Question: Good evening guys, I'm new to rails and I'm using google translate to post here in English.
a doubt.
I have the users table, and in it 2 columns
'''
my_code_invite_win
'''
'''
indication_code
'''
I would like to list all users of column "indication_code" who have the same code as "my_code_invite_win", how could I do this listing?

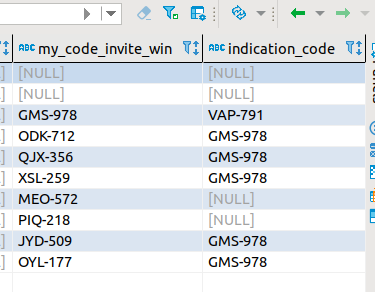
Answer: 'Users.where("my_code_invite_win = indication_code")'